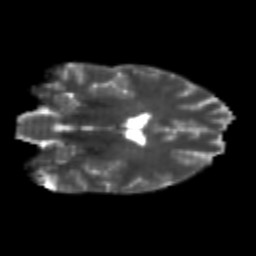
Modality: T2w
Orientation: coronal
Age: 22
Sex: female
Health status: healthy
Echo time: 0.074 s